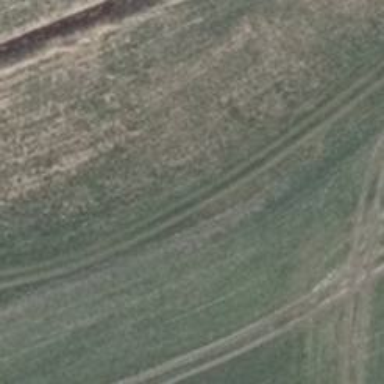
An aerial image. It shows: Grass track with grade 5 tracktype.